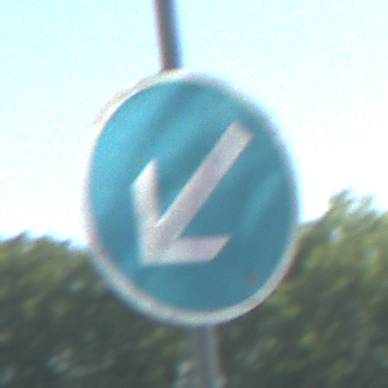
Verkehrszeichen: VorgeschriebeneVorbeifahrtLinks
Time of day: Midday
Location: Outdoor (Nature)
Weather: Clear
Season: NotSpecified
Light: Natural